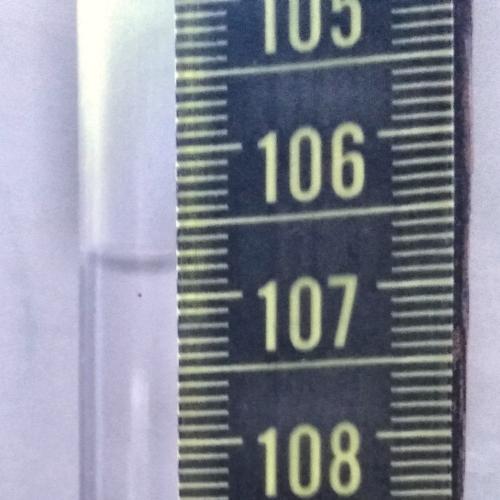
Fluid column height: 106.8 cm